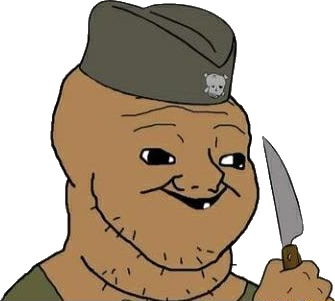
Label: 5_Brainlet